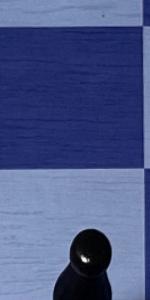
Label: Empty